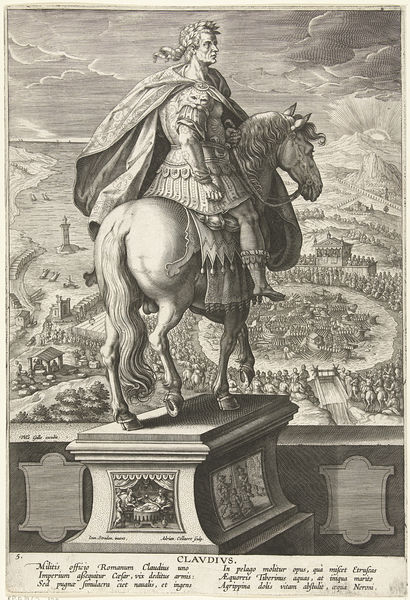
Titel: Keizer Claudius te paard
Künstler: Adriaen Collaert
Standort: Amsterdam
Institution: Rijksmuseum
Schlagwörter: himmel, mann, meer, wasser, wolken, menschen, stadt, hintergrund, sockel, sonne, brunnen, pferd, reiter, turm, statue, hintern, schiffe, schrift, ansicht, berge, mauer, grafik, hafen, schlacht, kaiser, aufsicht, stolz, burg, denkmal, druck, radierung, stich, text, volk, stiefel, herrscher, lorbeerkranz, ritter, heer, rüstung, rom, römer, sarg, mauern, kupferstich, legionär, römisch, standbild, reiterstandbild, statur, imperator, belagerung, gebiet, claudius, cesar, denkmahl, römischer feldherr, sradt, statze, reiterstartur, cludius